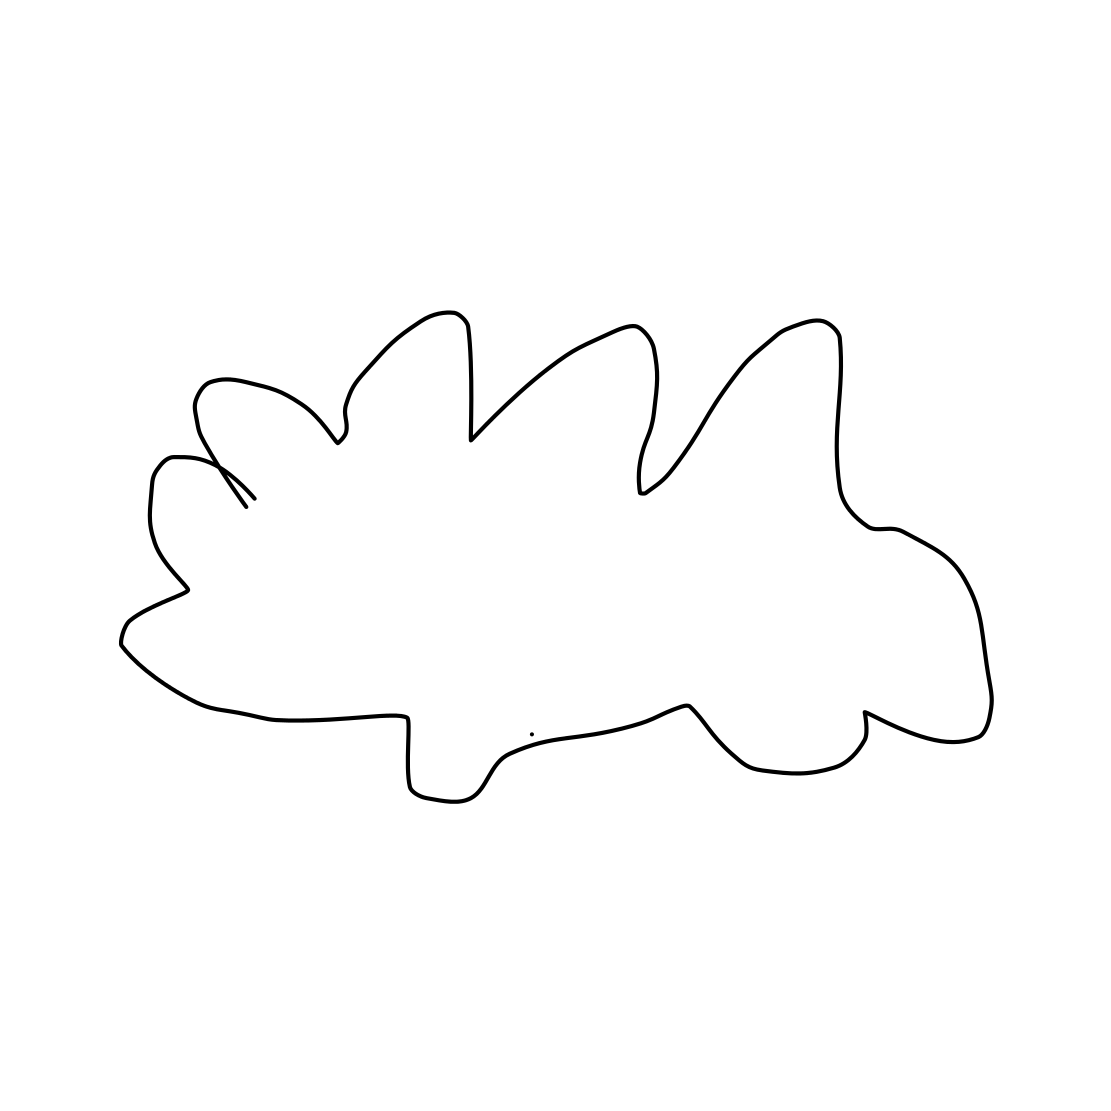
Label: cloud